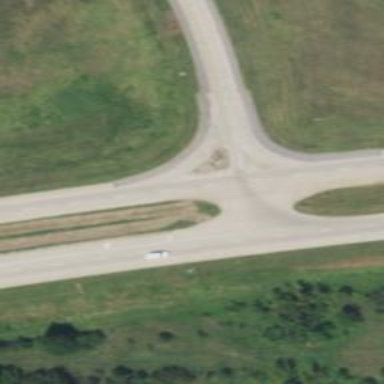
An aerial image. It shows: Trunk link highway.